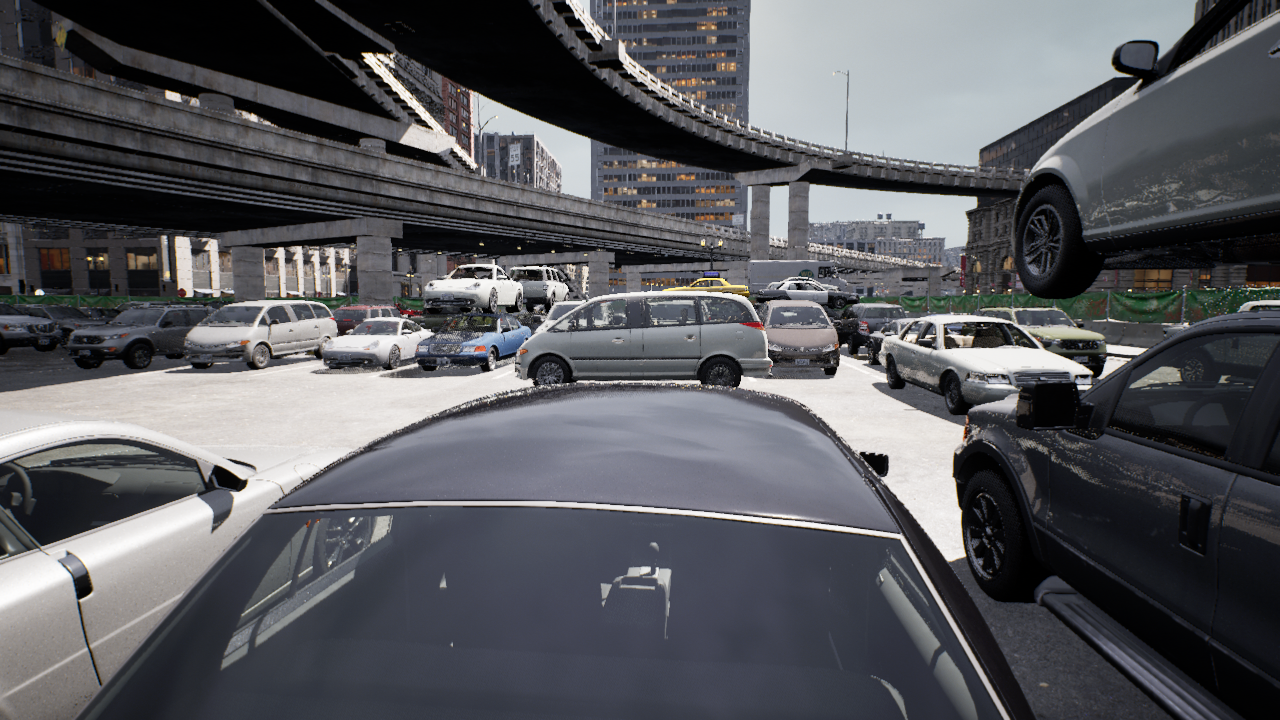
Venue: arterial
Lighting: clear day
Vehicle rig: minivan